Field crop: tomato
Growth stage: 1
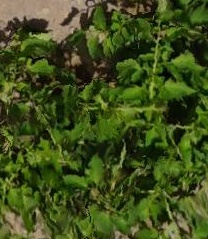
Species: tomato